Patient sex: F
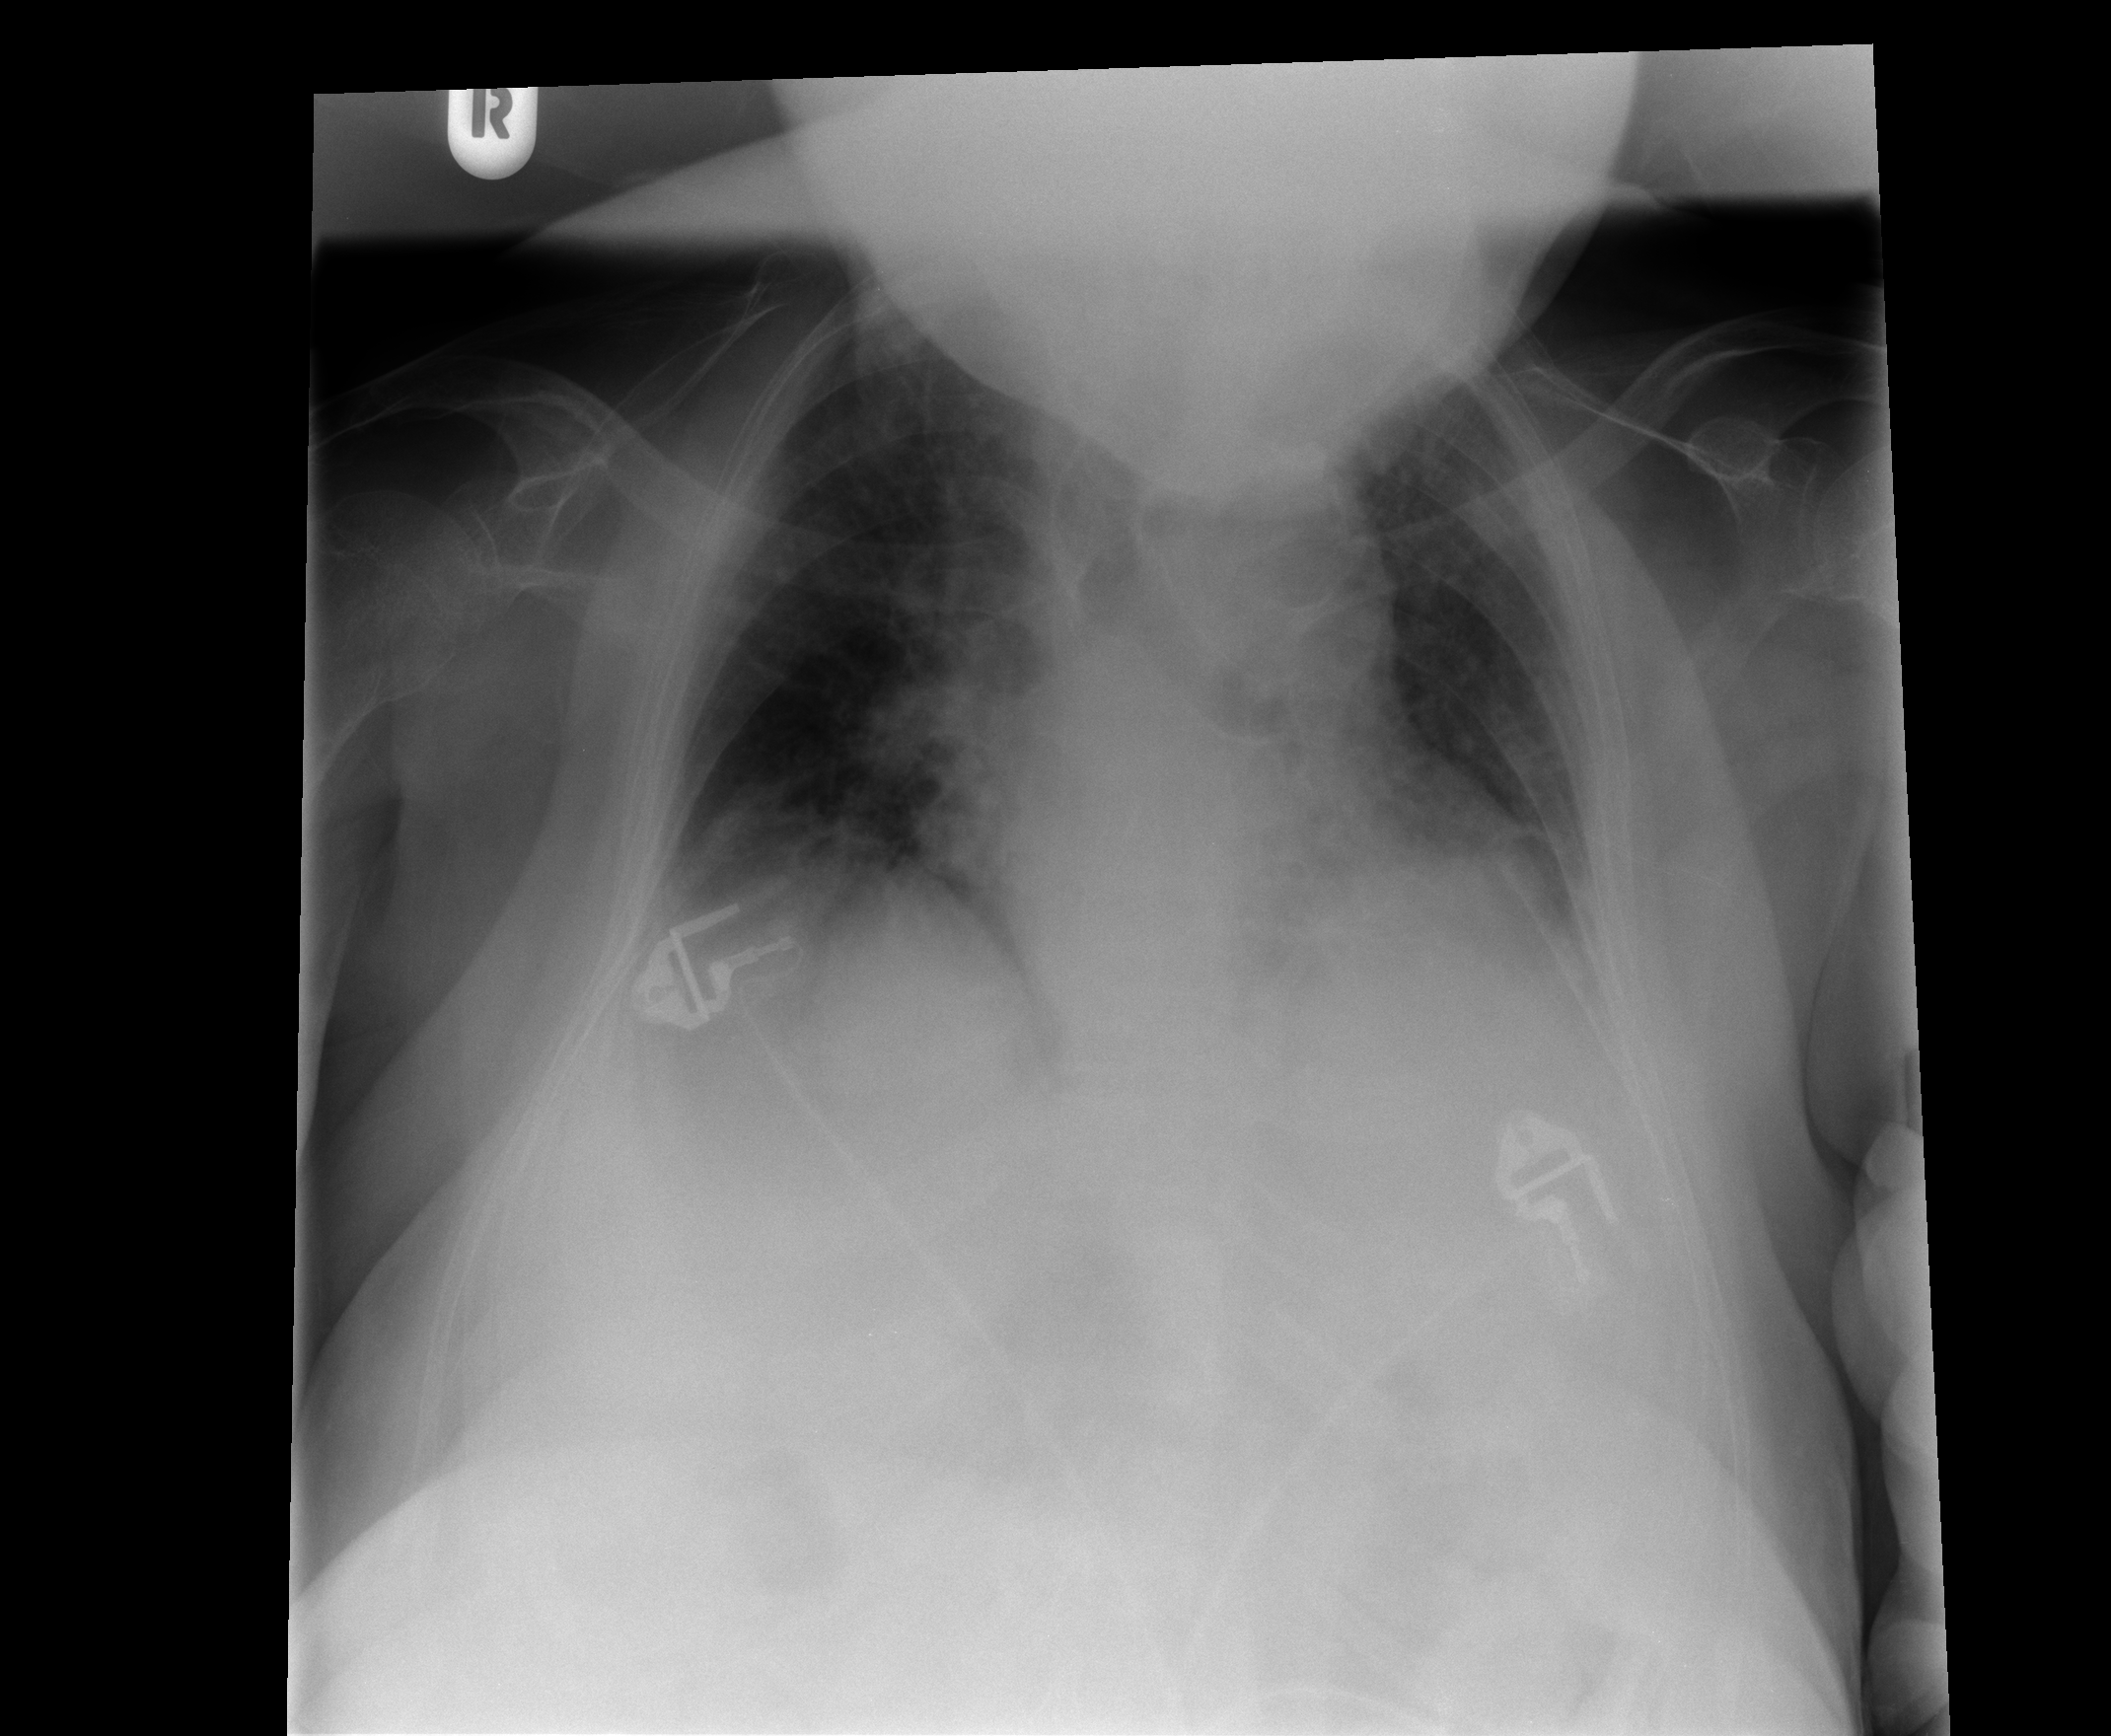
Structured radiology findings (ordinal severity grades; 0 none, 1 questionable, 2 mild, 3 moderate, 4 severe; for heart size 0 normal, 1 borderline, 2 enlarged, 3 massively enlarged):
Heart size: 2
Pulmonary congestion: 2
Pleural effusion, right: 0
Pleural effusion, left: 0
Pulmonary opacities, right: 0
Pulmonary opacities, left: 0
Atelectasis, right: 2
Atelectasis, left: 2